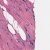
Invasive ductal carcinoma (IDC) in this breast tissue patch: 0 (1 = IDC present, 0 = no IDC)